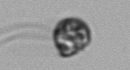
Label: flagellate_morphotype1